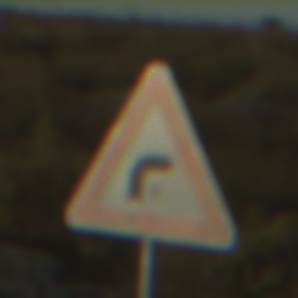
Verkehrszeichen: KurveRechts
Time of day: SunriseSunset
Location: Outdoor (Nature)
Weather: PartlyCloudy
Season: NotSpecified
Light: Natural